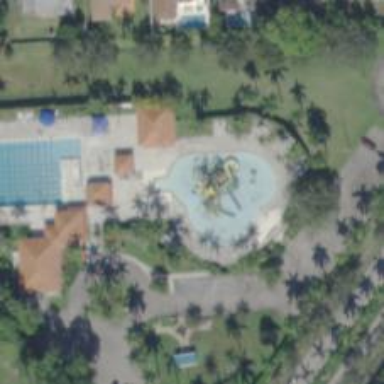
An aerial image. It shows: Water slide attraction.